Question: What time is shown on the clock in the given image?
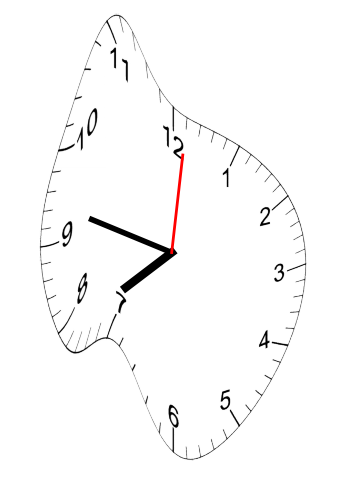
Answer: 07:47:01